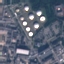
Label: Industrial